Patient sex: M
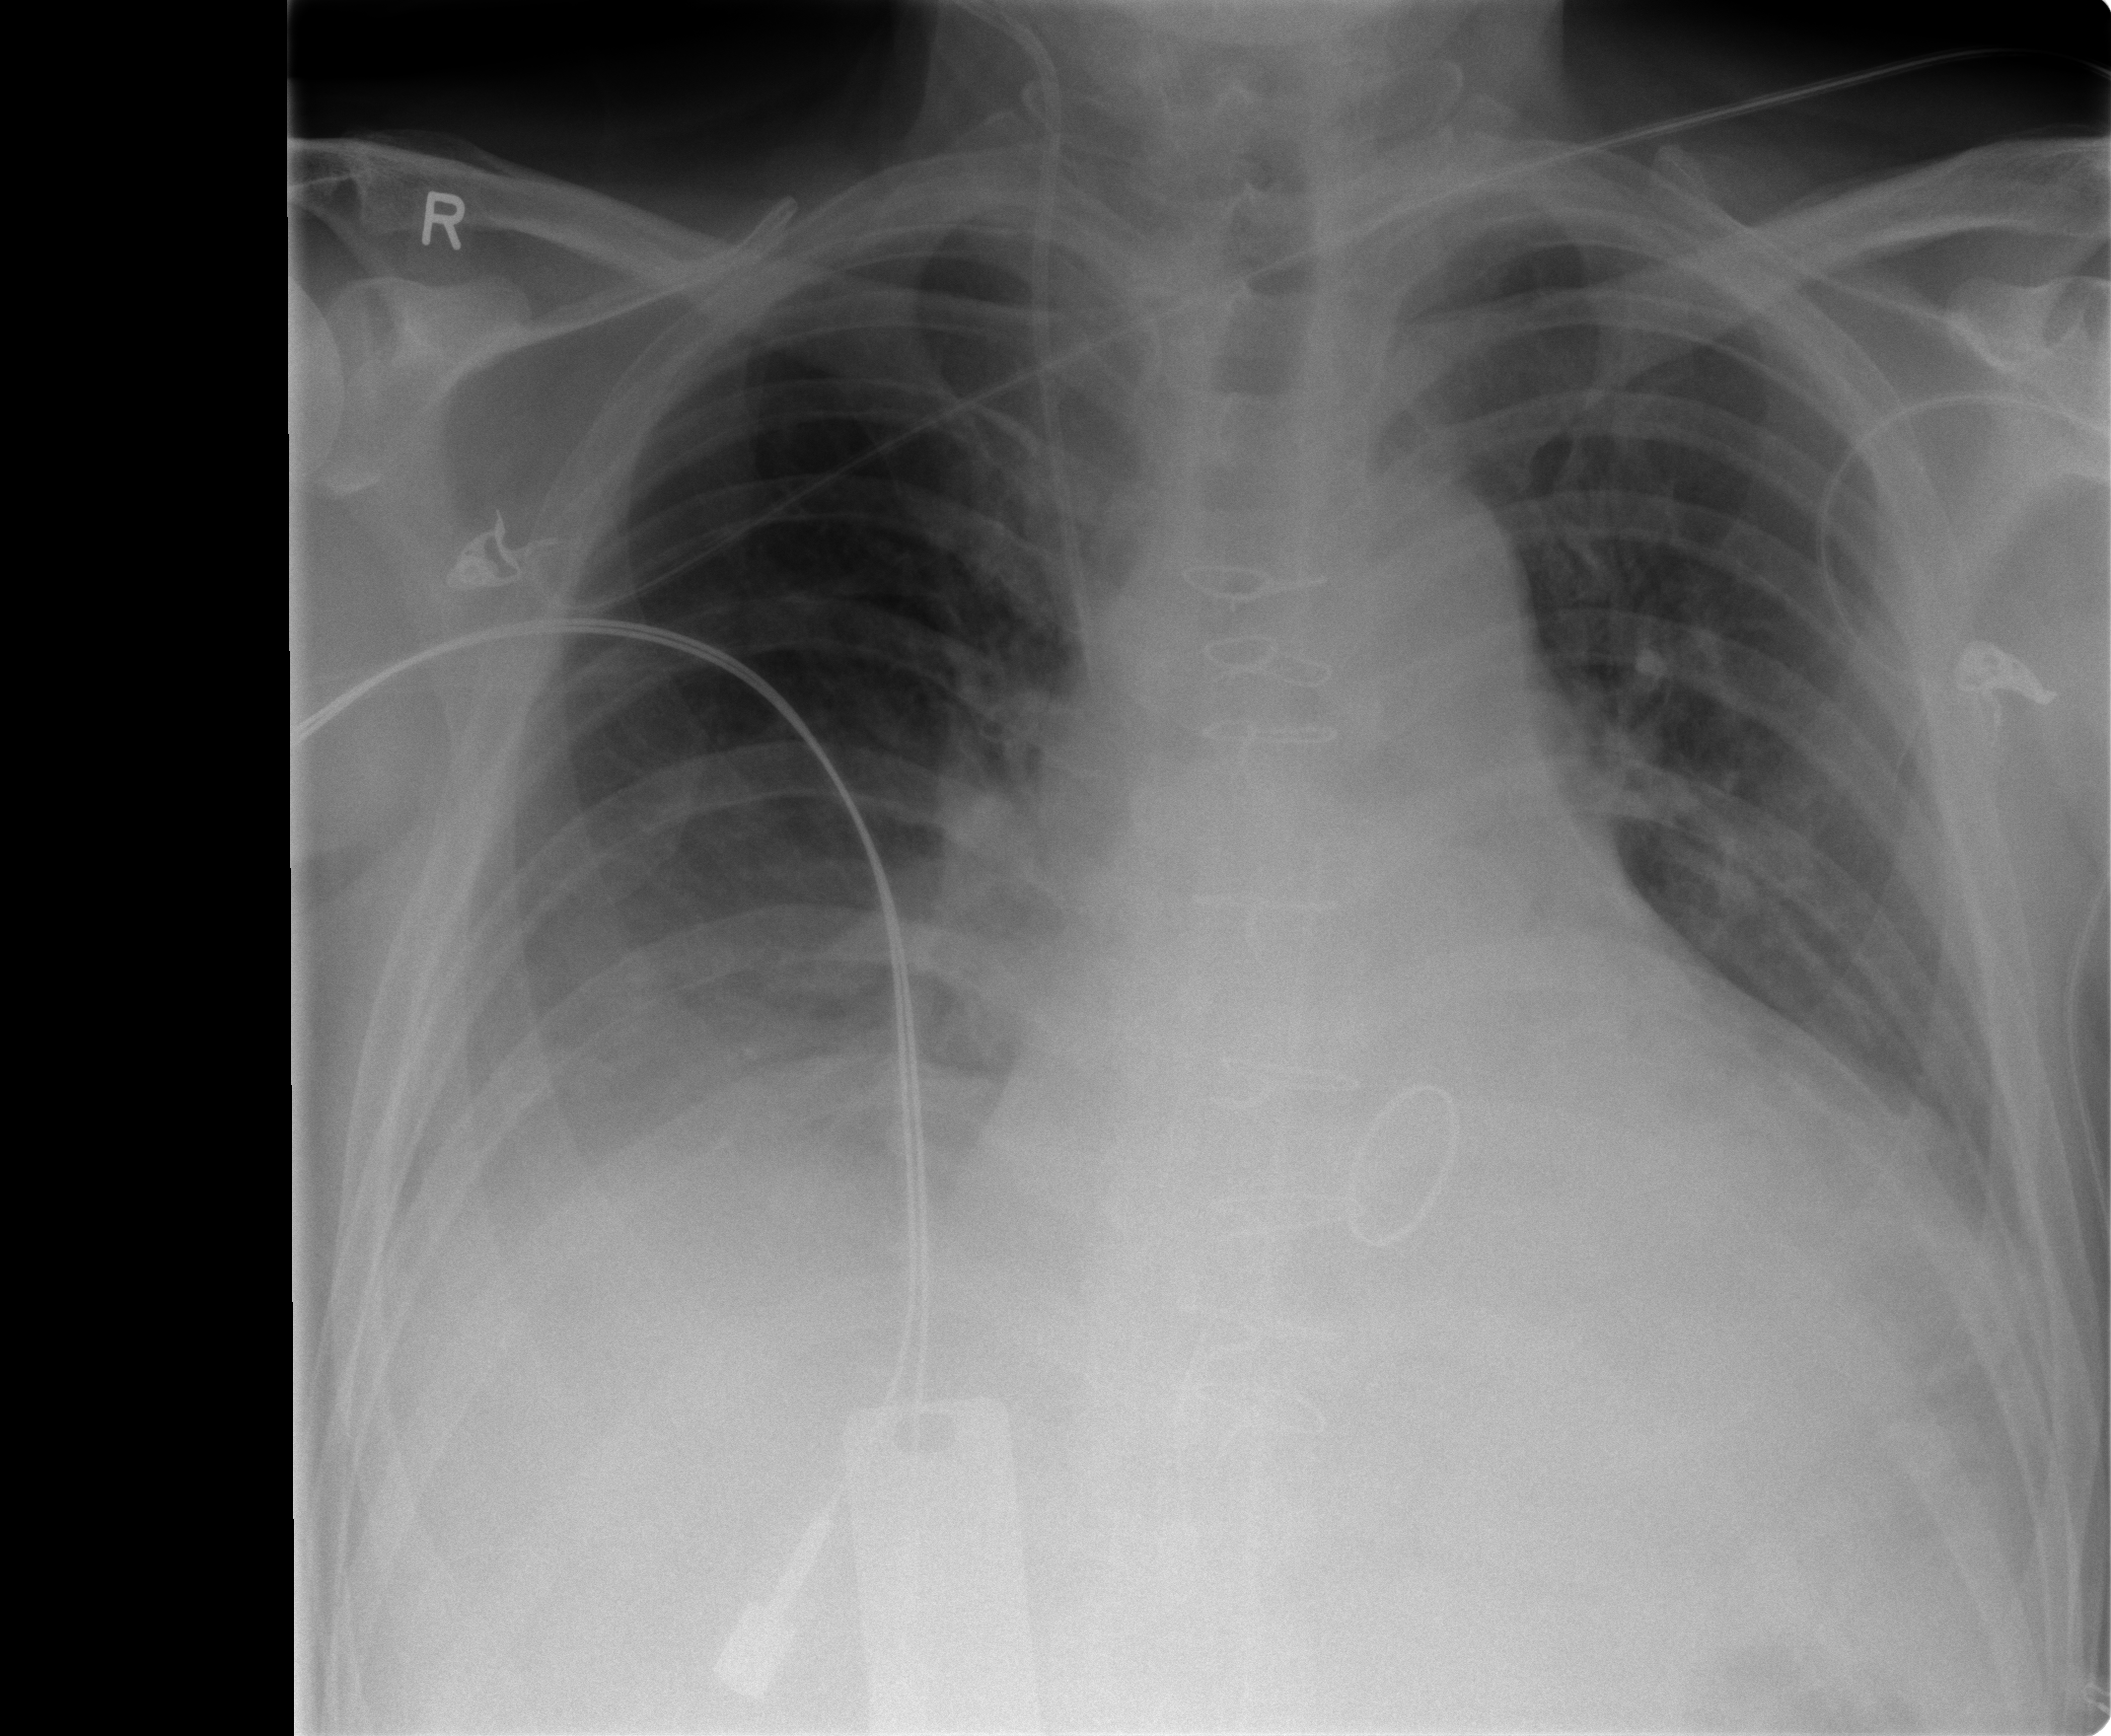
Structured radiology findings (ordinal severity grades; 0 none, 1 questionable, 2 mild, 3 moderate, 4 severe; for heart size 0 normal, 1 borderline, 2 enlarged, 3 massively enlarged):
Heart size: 1
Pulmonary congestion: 0
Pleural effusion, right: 2
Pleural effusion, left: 1
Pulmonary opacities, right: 0
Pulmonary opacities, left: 2
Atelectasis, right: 2
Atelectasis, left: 3